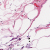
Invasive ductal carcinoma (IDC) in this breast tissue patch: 0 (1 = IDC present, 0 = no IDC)